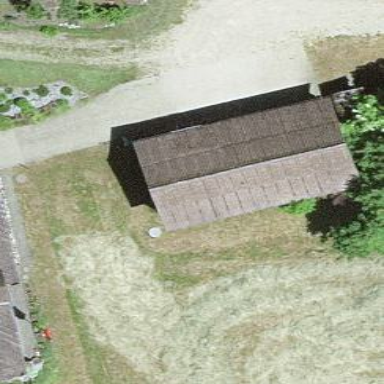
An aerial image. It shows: Shed.